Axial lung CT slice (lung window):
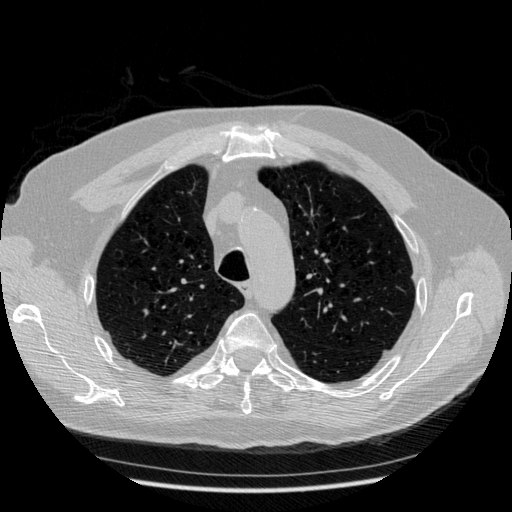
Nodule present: no